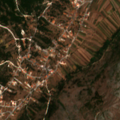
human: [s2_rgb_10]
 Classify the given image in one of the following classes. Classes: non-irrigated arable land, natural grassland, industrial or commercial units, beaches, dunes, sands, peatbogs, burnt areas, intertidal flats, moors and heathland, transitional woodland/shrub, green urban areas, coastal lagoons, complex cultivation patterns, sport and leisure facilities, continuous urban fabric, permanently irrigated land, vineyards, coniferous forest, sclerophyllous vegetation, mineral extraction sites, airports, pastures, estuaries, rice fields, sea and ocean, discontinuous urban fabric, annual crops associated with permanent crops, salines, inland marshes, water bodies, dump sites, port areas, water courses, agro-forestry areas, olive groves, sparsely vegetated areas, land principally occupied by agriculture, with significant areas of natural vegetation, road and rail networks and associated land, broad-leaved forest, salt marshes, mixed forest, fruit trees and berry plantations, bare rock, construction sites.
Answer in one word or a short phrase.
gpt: discontinuous urban fabric, non-irrigated arable land, annual crops associated with permanent crops, land principally occupied by agriculture, with significant areas of natural vegetation, sclerophyllous vegetation, transitional woodland/shrub